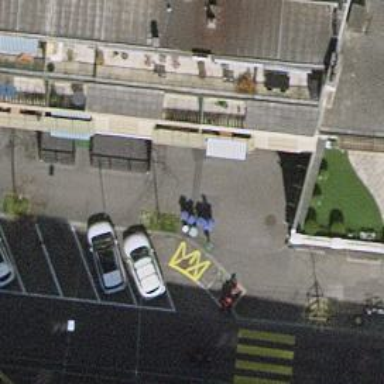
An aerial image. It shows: Sidewalk along the footway.